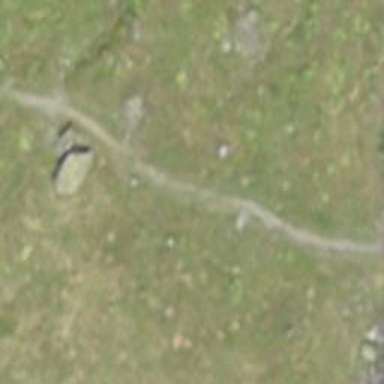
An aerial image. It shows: Path.